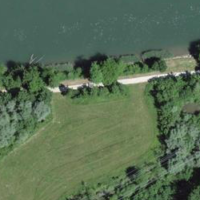
EUNIS habitat code: 25
Species observed at this site:
Cardamine pratensis